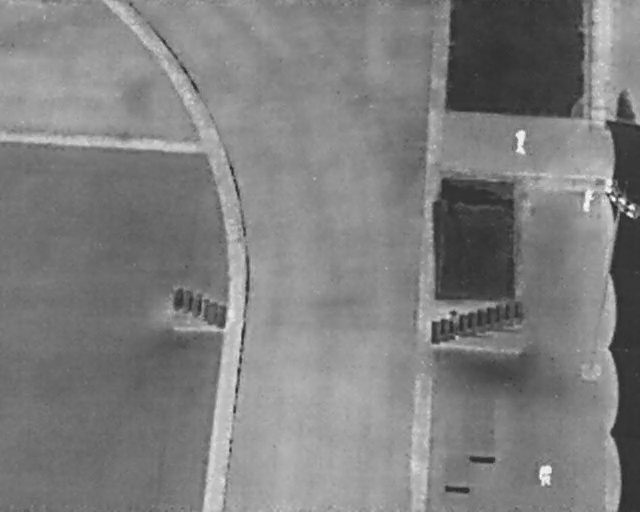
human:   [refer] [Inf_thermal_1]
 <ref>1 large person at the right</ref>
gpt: <box>[[89, 37, 93, 40, 2]]</box>